Field crop: maize
Growth stage: 2
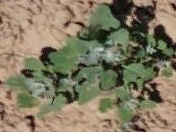
Species: chenopodium